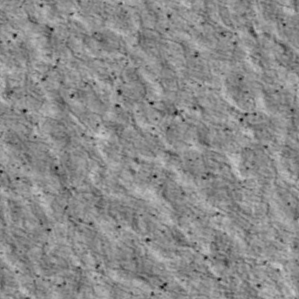
Label: non_frost